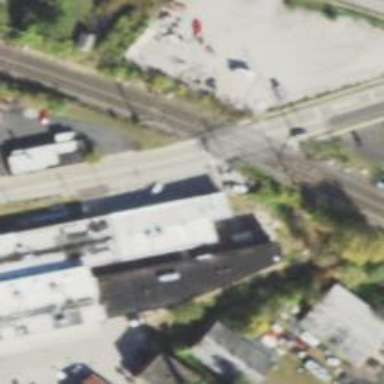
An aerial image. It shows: Railway crossing.